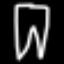
Label: pants